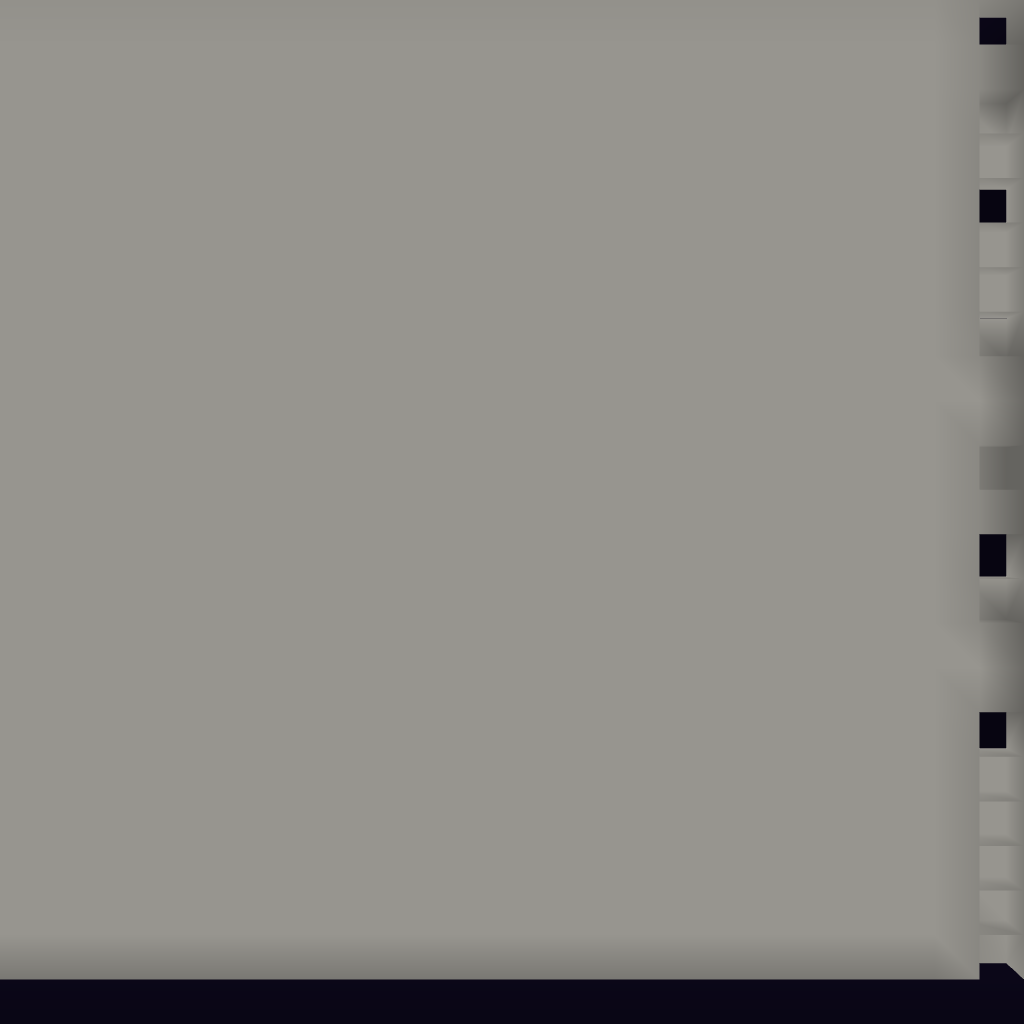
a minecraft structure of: Biggest Possible Nether Portal